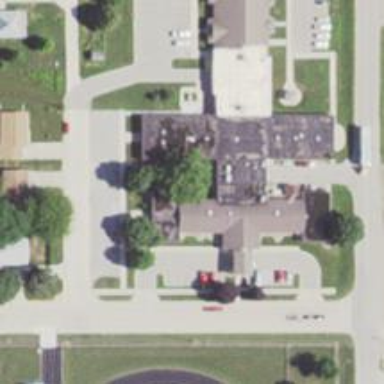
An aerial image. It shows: Nursing home.